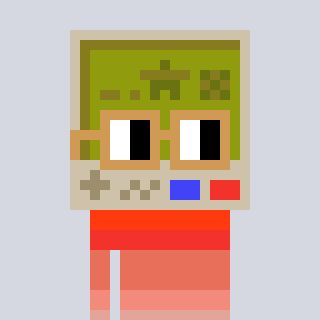
a pixel art character with square brown glasses, a gameboy-shaped head and a peachy-colored body on a cool background